Aerial crown-view tile of a tropical tree (Barro Colorado Island, Panama), acquired 20250616:
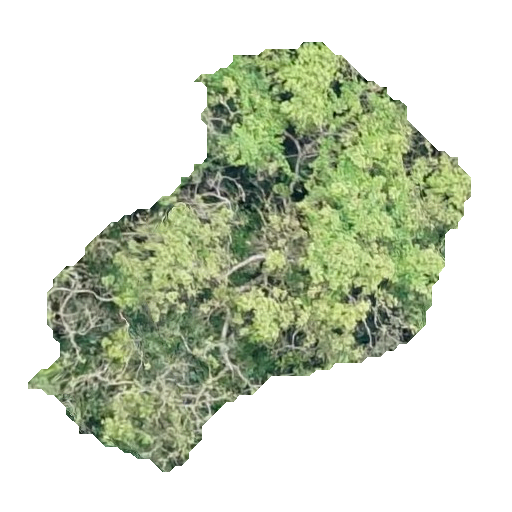
Species: Luehea seemannii
GBIF accepted scientific name: Luehea seemannii
Crown area: 152.135 m²